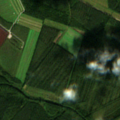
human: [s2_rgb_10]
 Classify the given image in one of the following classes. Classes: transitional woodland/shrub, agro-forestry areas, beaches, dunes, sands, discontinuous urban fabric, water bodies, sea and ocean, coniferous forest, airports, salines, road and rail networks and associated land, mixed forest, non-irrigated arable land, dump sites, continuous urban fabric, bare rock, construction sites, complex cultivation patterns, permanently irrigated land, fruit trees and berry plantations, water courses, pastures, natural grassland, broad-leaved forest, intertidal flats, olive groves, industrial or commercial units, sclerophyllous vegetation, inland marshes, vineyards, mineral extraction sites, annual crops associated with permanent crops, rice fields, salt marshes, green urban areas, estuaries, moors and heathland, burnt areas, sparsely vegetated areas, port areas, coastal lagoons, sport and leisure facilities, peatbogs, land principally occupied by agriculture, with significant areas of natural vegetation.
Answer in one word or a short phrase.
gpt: land principally occupied by agriculture, with significant areas of natural vegetation, coniferous forest, mixed forest, transitional woodland/shrub, peatbogs